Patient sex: M
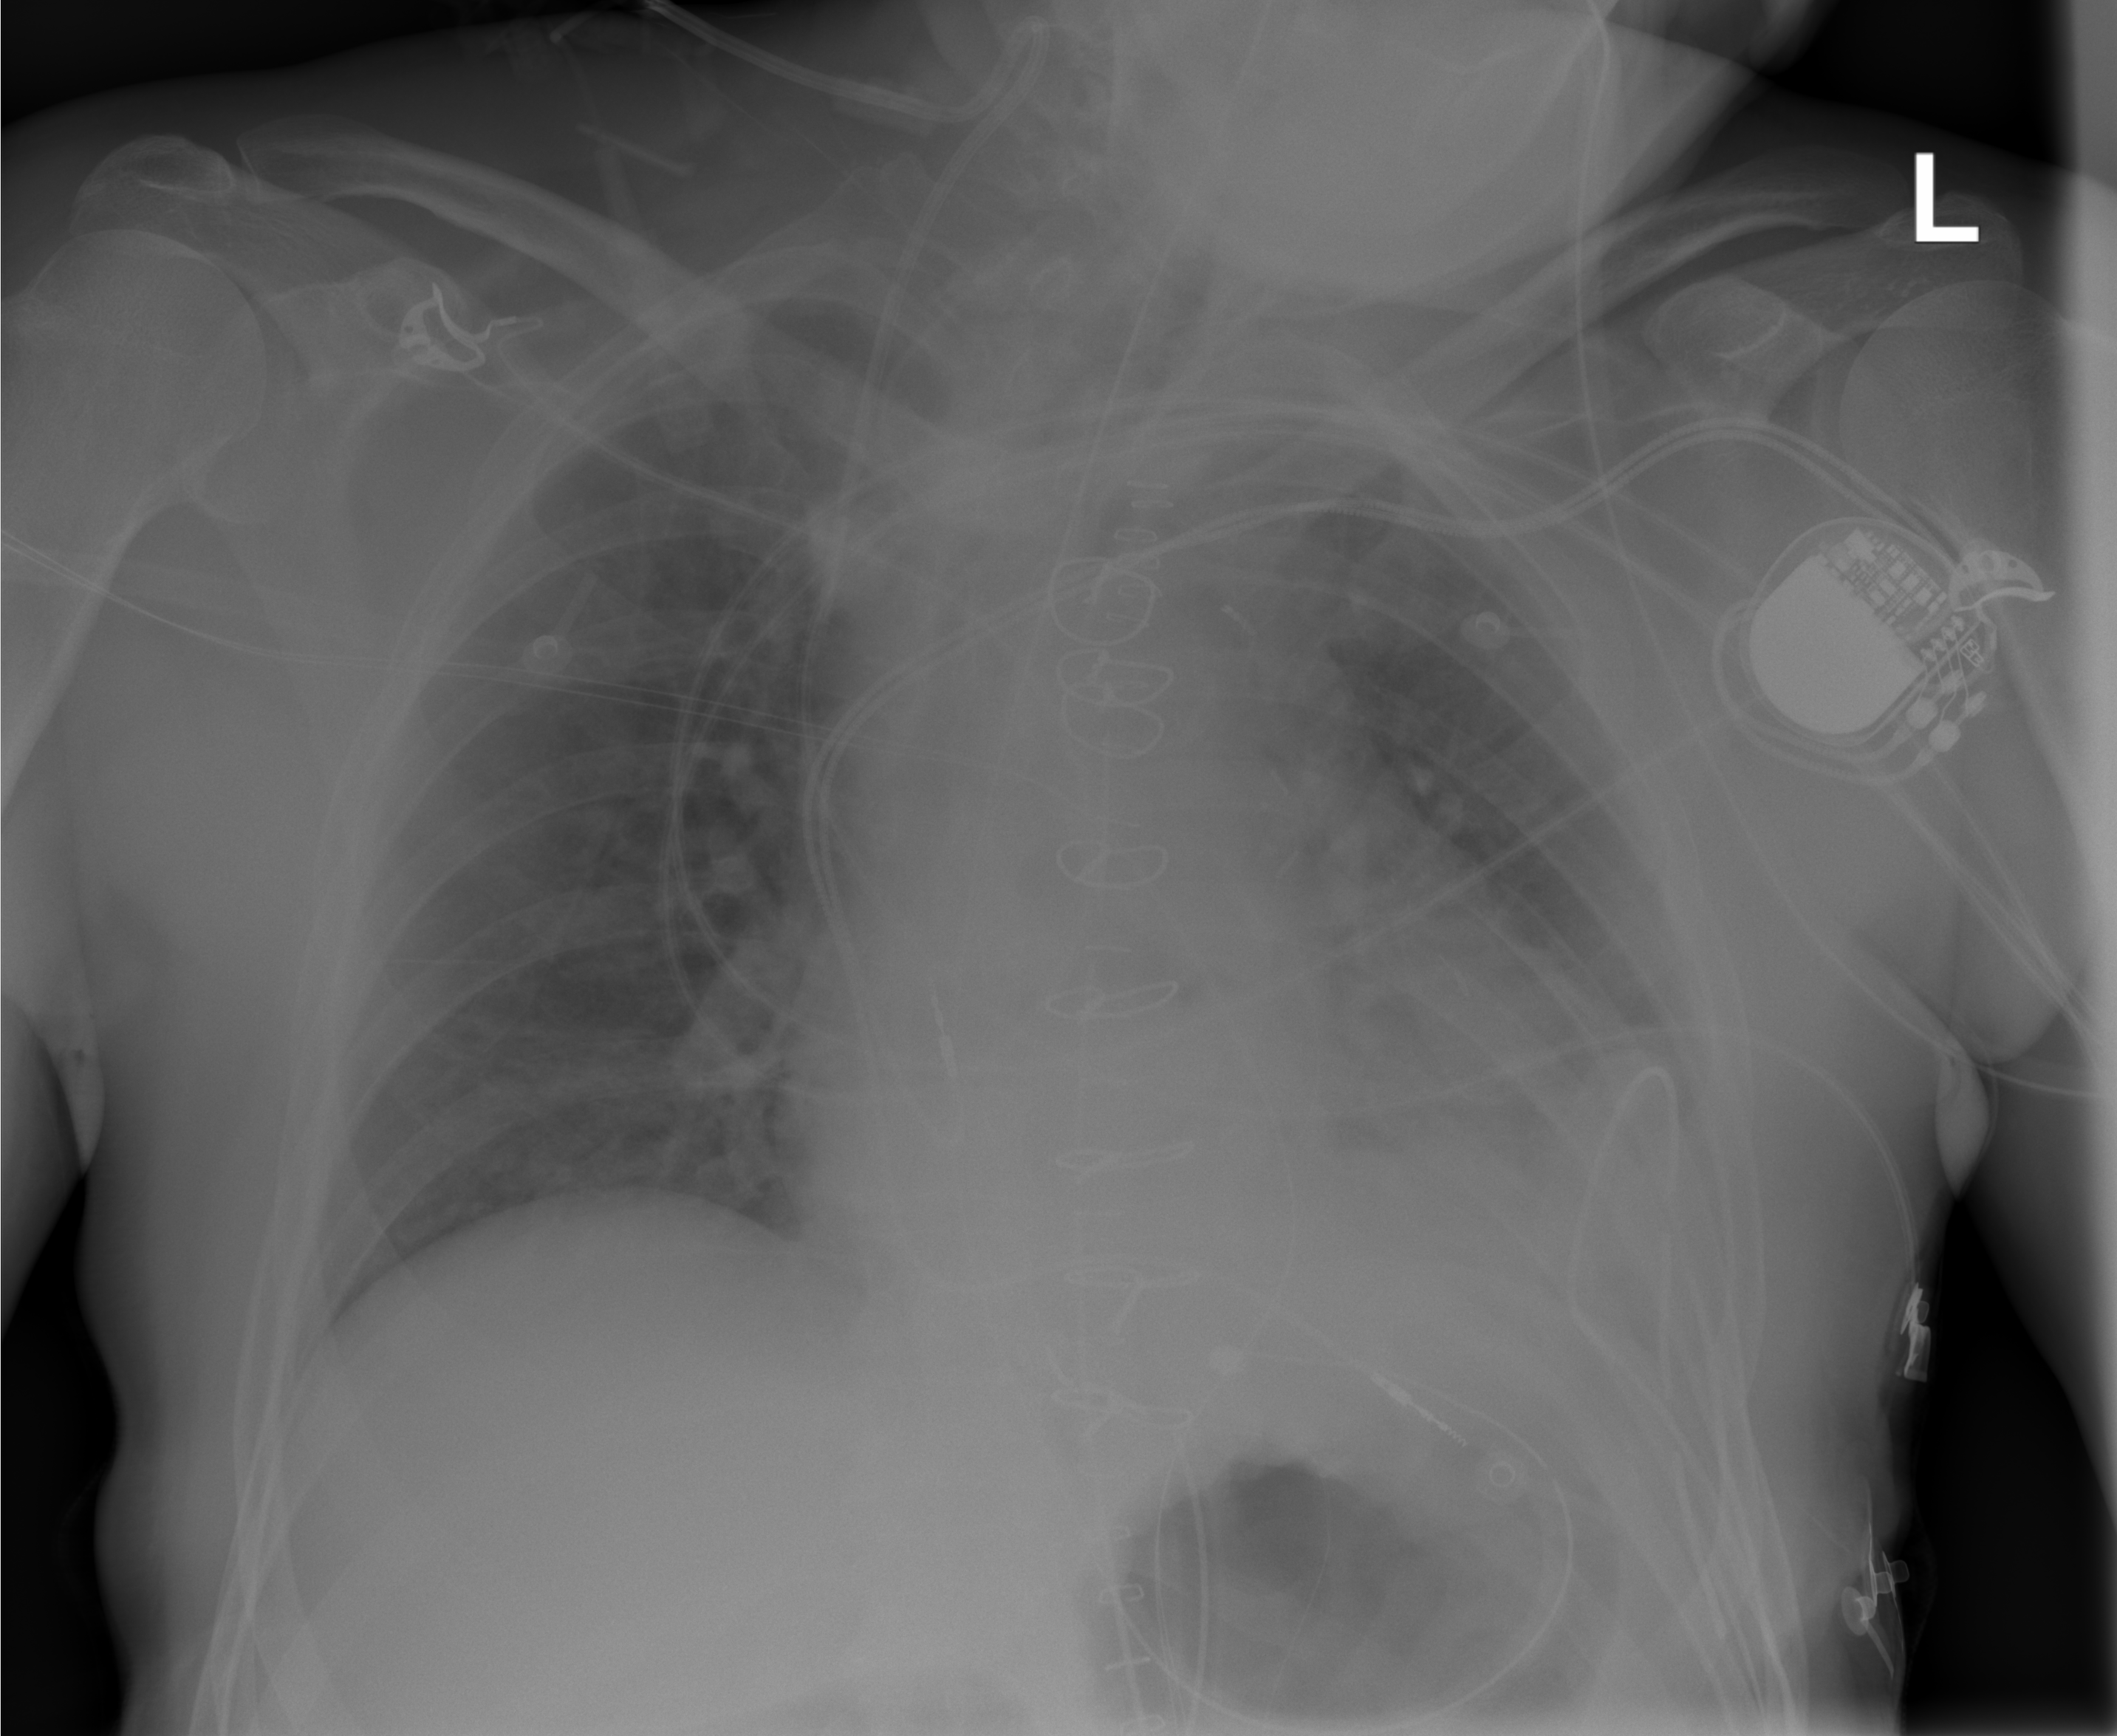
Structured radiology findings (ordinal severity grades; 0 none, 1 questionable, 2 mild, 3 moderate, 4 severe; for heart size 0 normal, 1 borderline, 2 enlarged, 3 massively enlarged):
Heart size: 1
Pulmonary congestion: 2
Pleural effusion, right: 0
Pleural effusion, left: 0
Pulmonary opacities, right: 0
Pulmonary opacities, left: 0
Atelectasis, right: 0
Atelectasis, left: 2